Aerial crown-view tile of a tropical tree (Barro Colorado Island, Panama), acquired 20250616:
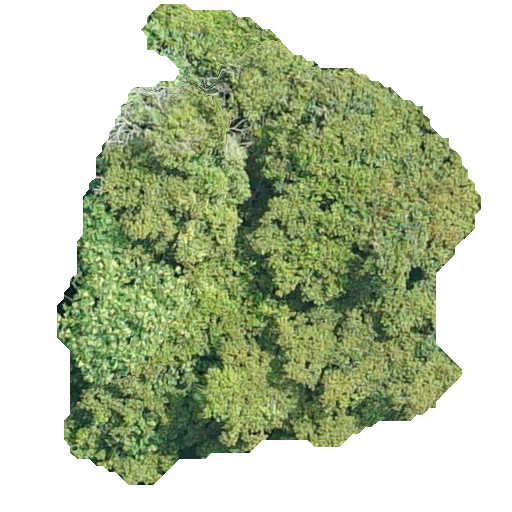
Species: Tachigali panamensis
GBIF accepted scientific name: Tachigali panamensis
Crown area: 205.434 m²